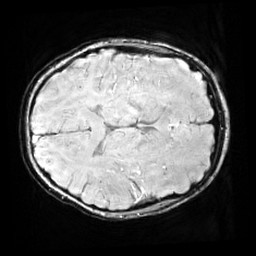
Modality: SWI
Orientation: axial
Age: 11
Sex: male
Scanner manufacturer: siemens
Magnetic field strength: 3 T
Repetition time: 0.027 s
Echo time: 0.02 s